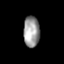
Tissue: skin
Cell type: Endothelial cells
Senescence score: 0.2864
Nuclear area (px): 488
Mean DAPI intensity: 153.869